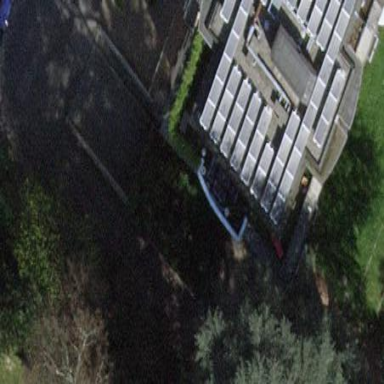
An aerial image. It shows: View of roof of building.